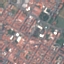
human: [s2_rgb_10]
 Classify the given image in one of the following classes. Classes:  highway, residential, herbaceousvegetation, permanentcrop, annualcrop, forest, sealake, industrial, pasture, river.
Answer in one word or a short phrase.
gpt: Residential